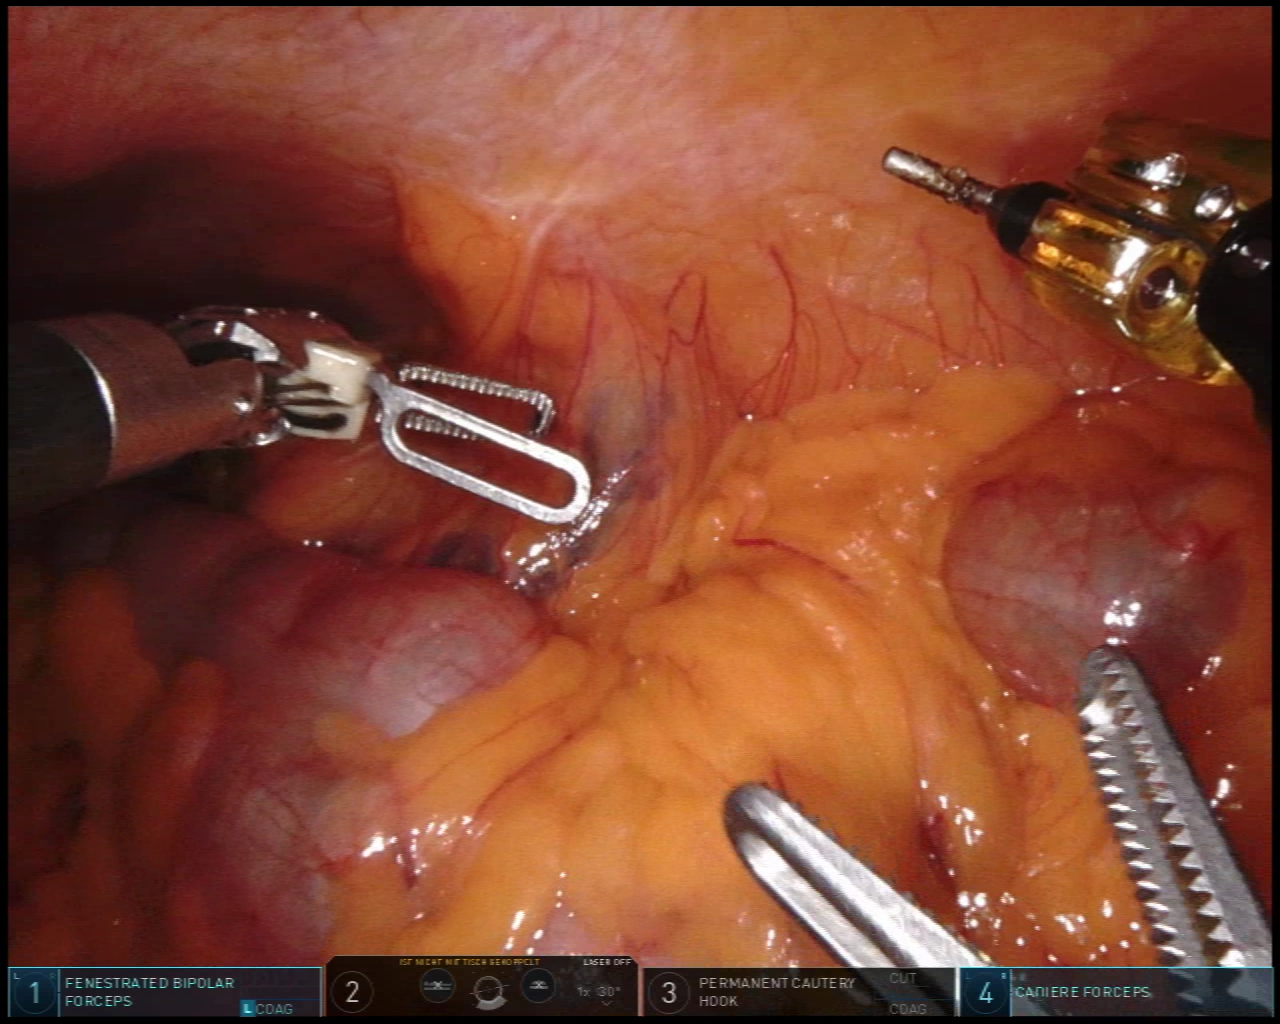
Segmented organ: colon
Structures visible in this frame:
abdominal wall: yes
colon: yes
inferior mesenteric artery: no
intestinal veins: no
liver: no
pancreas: no
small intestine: no
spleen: no
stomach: no
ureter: no
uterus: no
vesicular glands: no